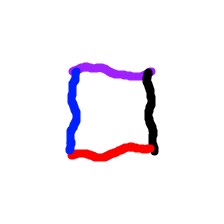
Shape: square